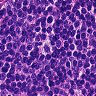
Metastatic tissue present: no